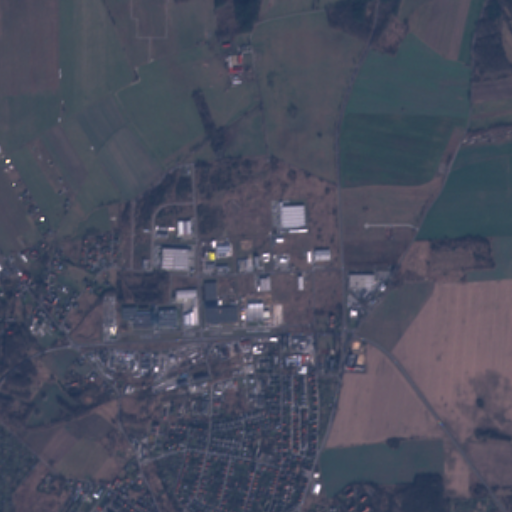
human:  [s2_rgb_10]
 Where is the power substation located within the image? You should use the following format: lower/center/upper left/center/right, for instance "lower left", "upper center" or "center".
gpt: The power substation is located in the upper center of the image.
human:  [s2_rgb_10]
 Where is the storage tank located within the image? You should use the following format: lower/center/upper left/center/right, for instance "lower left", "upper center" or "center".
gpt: The storage tank is located in the center right of the image.
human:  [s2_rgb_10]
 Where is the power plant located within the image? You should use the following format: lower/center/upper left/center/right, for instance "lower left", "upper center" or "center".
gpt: There is no power plant in the image.